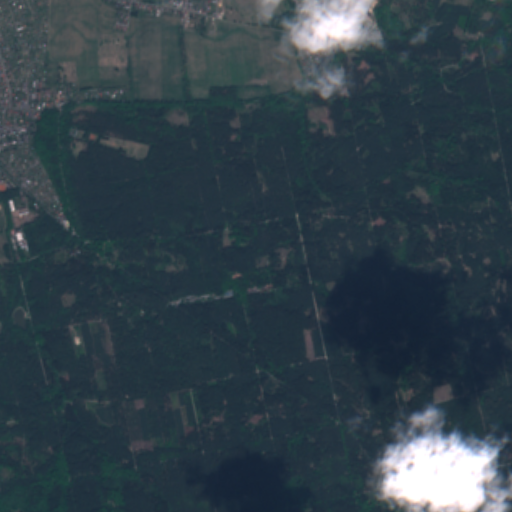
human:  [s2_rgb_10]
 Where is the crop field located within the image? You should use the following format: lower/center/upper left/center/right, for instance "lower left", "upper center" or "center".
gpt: The crop field is located in the upper left of the image.
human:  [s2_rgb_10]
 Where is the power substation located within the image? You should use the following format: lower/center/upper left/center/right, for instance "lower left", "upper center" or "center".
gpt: The power substation is located in the center left of the image.
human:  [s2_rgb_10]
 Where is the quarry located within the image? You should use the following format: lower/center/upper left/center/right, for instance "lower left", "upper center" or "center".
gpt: The quarry is located in the lower center of the image.
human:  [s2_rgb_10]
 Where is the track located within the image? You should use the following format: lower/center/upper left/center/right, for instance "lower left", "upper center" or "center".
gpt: There is no track in the image.